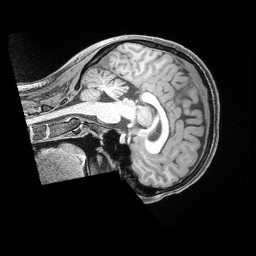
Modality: T1w
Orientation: sagittal
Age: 36
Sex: female
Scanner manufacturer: siemens
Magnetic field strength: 3 T
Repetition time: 2 s
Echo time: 0.00211 s